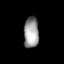
Tissue: prostate
Cell type: T cells
Senescence score: 0.2245
Nuclear area (px): 459
Mean DAPI intensity: 151.327